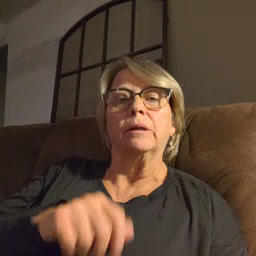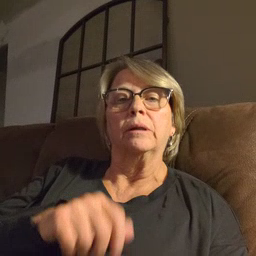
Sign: girl